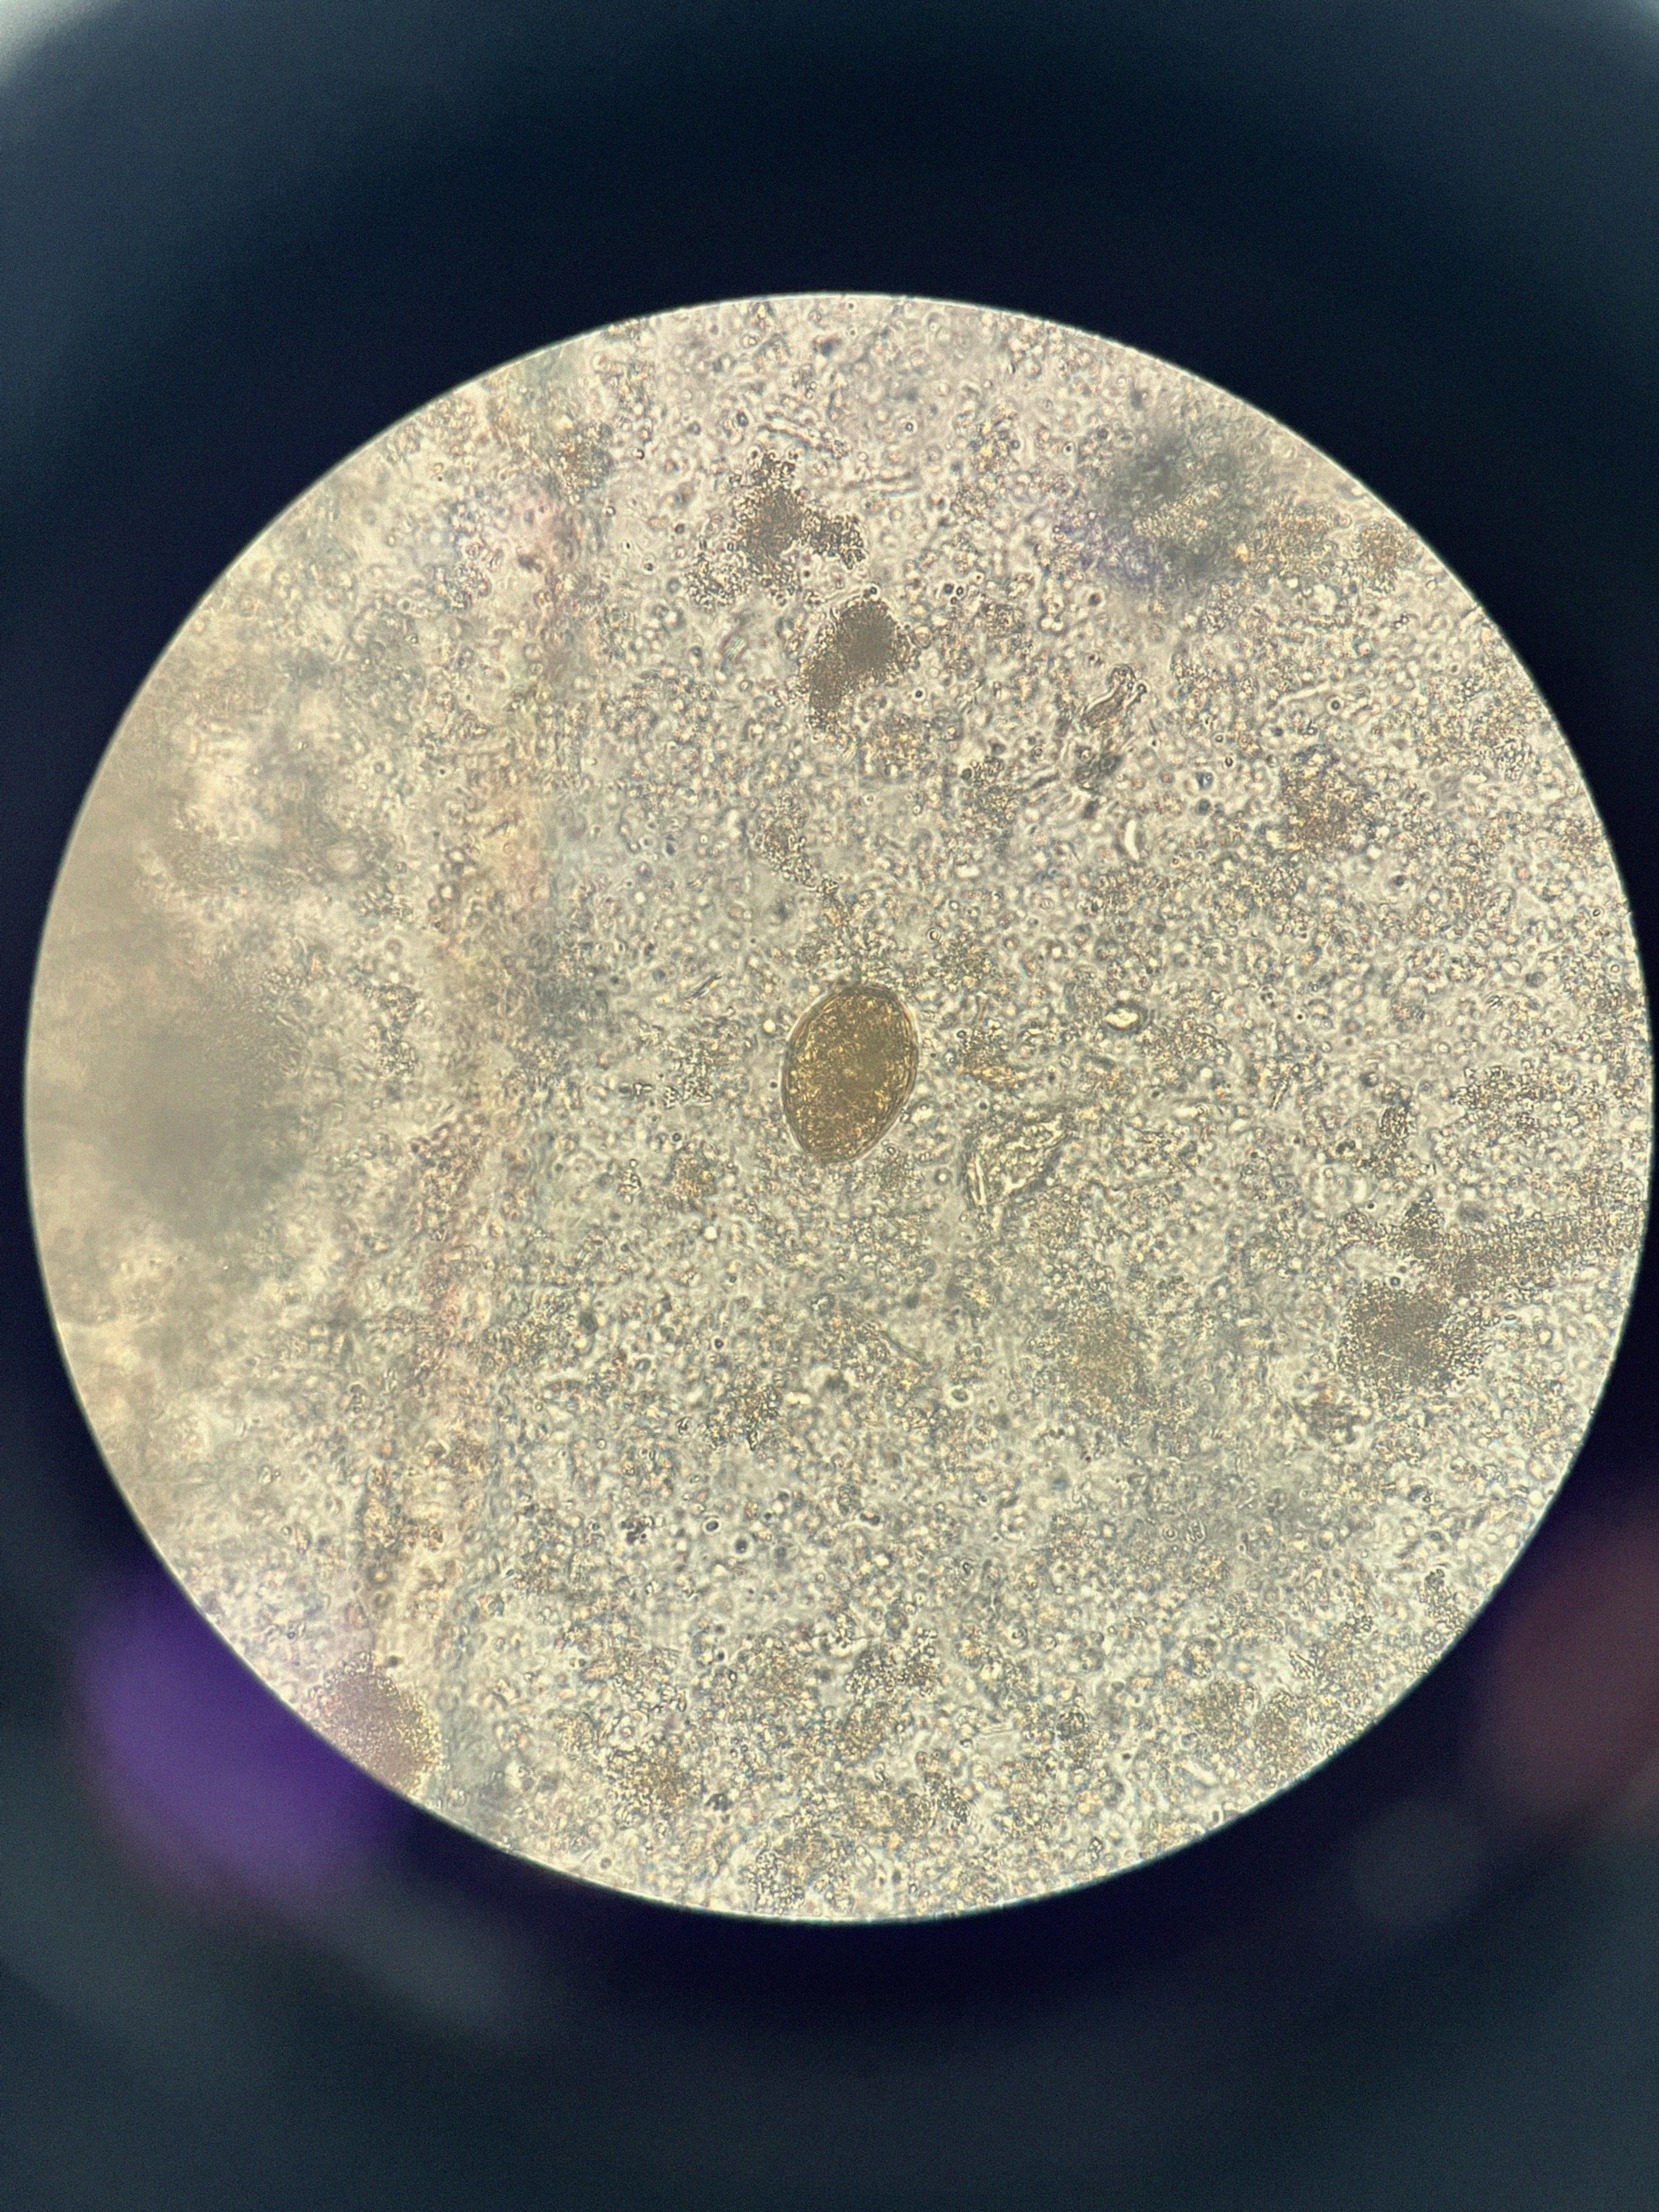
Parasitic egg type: Paragonimus spp